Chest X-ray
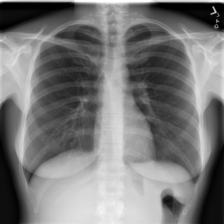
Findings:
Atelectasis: negative
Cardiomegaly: negative
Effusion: negative
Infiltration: negative
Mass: negative
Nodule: negative
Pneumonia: negative
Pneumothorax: negative
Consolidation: negative
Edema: negative
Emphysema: negative
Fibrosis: negative
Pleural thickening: negative
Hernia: negative